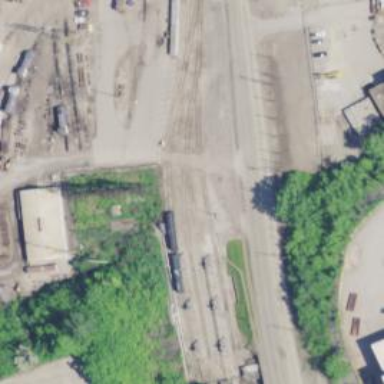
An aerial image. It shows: Rail spur service.